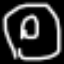
Label: donut